Aerial crown-view tile of a tropical tree (Barro Colorado Island, Panama), acquired 20250124:
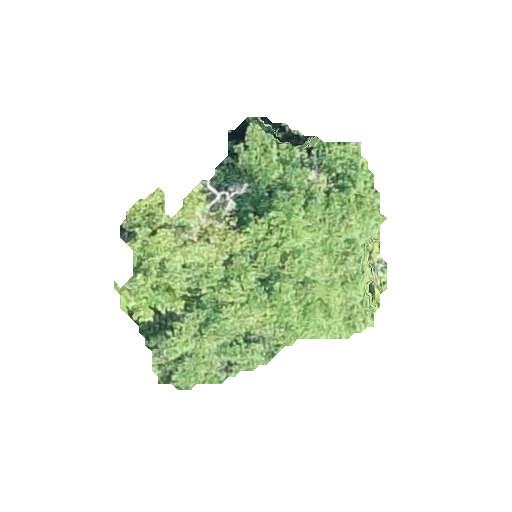
Species: Terminalia amazonia
GBIF accepted scientific name: Terminalia amazonica
Crown area: 74.135 m²